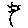
Label: flower